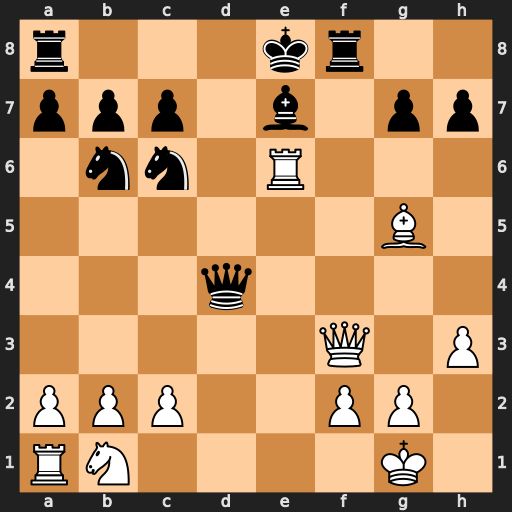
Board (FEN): r3kr2/ppp1b1pp/1nn1R3/6B1/3q4/5Q1P/PPP2PP1/RN4K1
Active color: w
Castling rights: q
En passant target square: -
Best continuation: Qxc6+ bxc6 Rxe7+ Kd8 Re4+